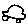
Label: car